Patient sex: M
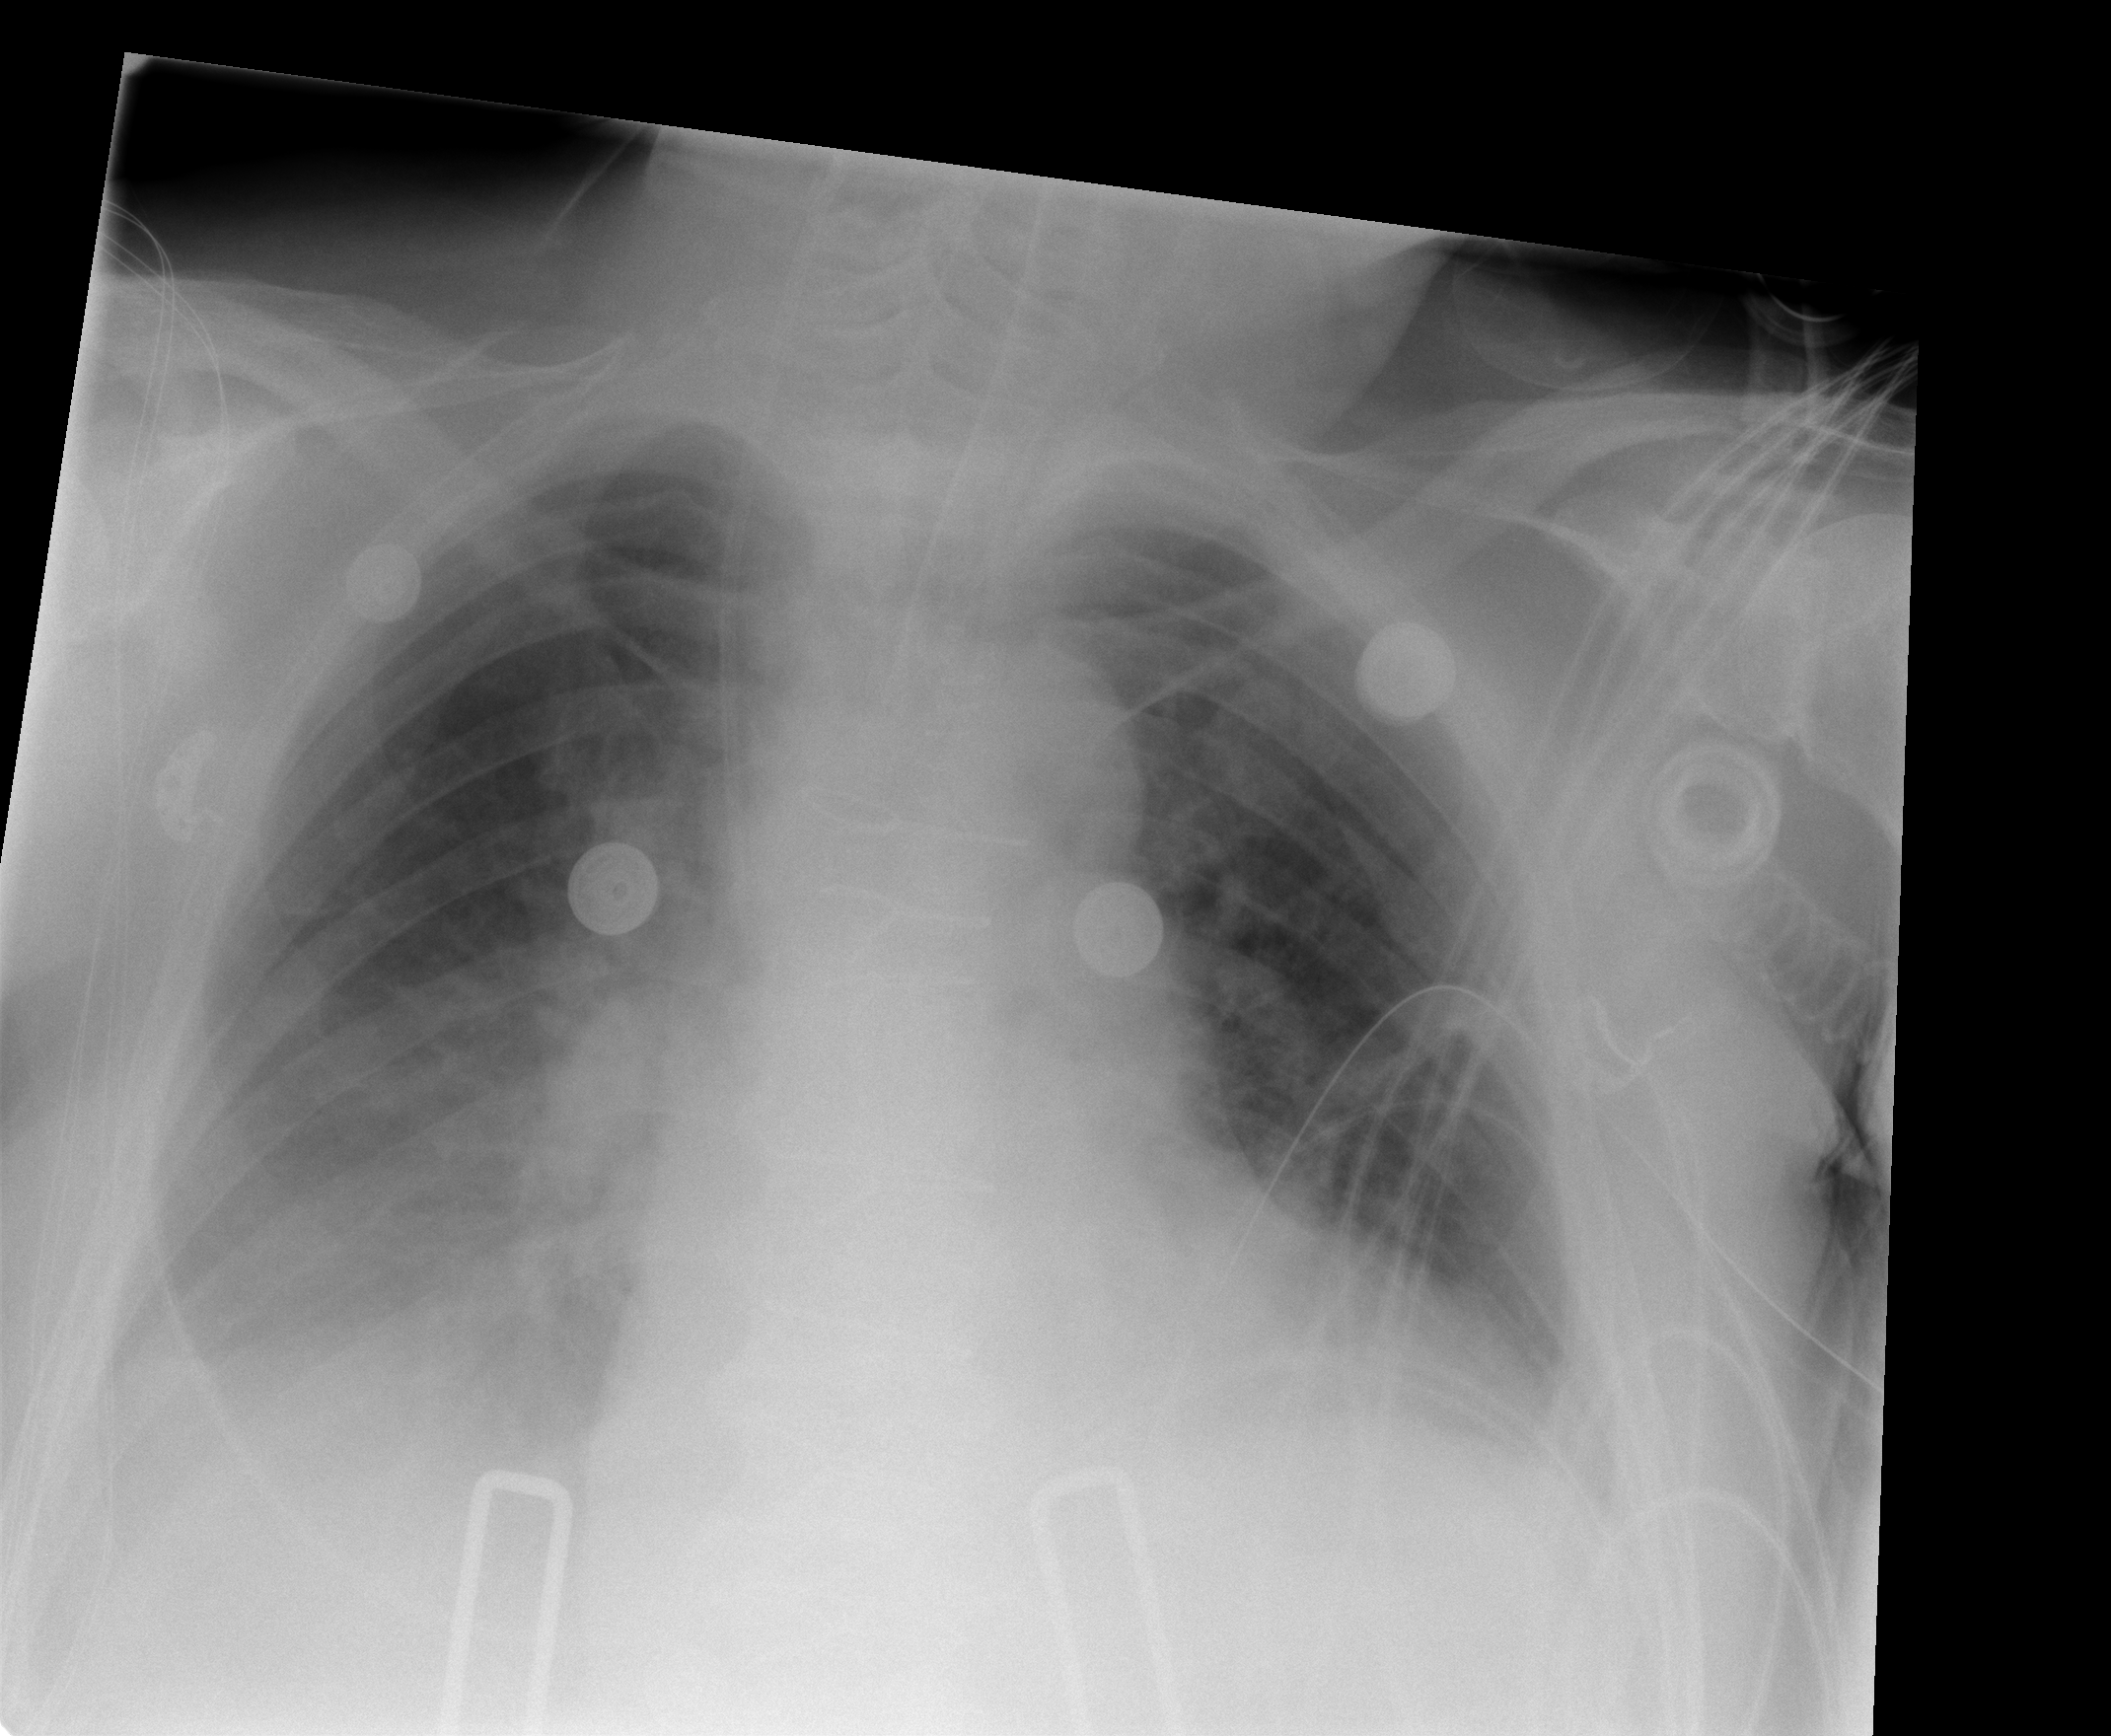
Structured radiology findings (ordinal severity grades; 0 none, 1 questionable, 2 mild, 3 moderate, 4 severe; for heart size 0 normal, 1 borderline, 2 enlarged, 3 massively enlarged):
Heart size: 2
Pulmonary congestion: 2
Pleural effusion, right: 2
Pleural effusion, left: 1
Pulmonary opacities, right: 1
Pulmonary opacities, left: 1
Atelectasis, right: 2
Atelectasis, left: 2